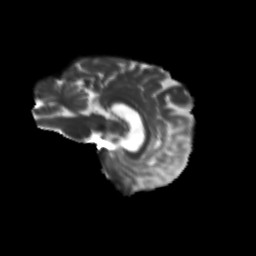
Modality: T2w
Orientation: sagittal
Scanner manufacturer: siemens
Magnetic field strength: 3 T
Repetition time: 9.2 s
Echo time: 0.084 s